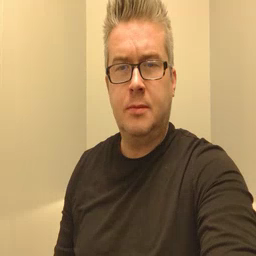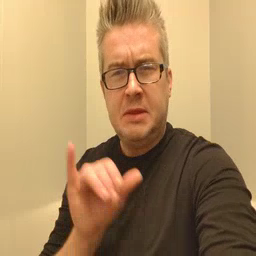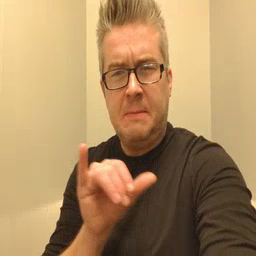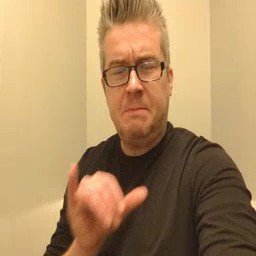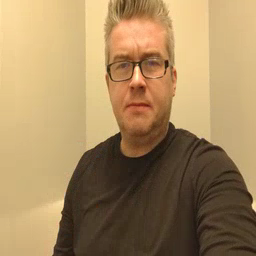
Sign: same